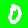
Digit: 0